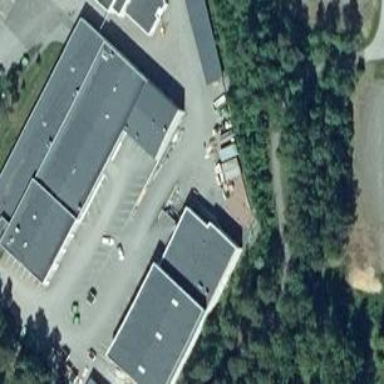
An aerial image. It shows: School building.